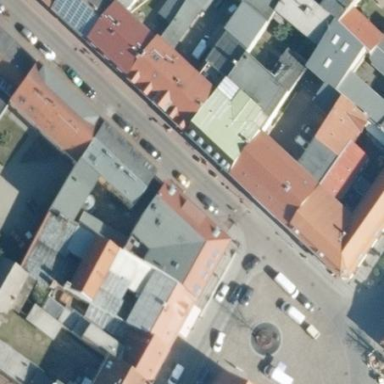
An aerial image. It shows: Red side-hipped roof made of roof tiles on apartment building.